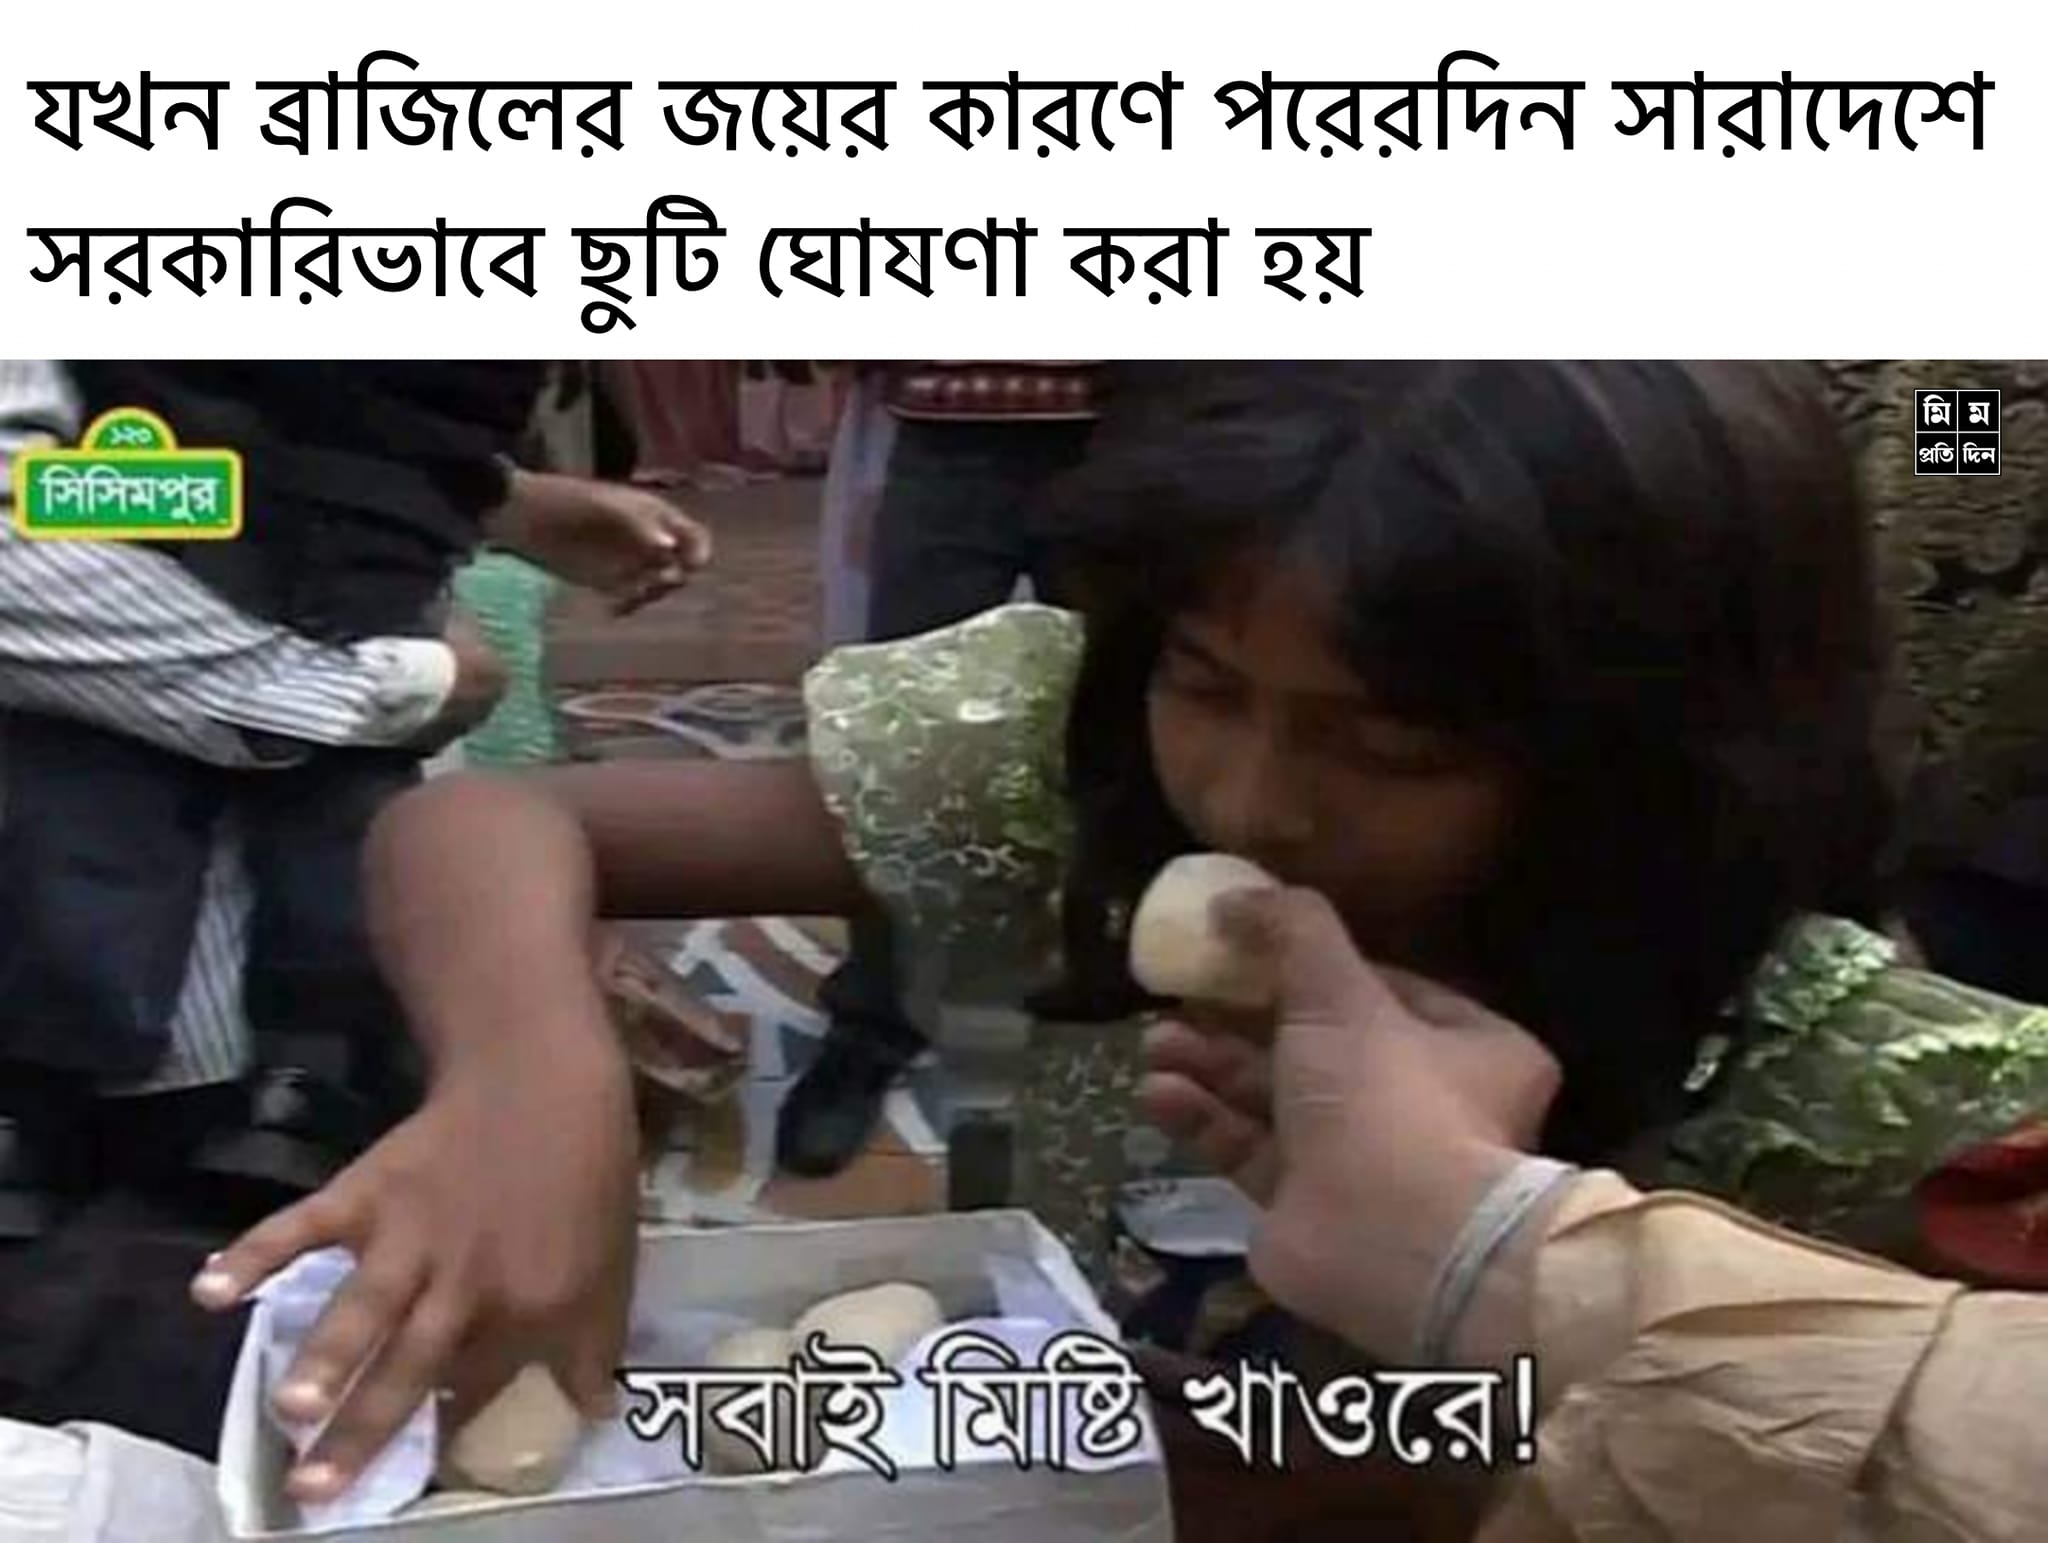
Text: যখন ব্রাজিলের জয়়ের কারণে পরেরদিন সারাদেশে সরকারিভাবে ছুটি ঘোষণা করা হয় সবাই মিষ্টি খাওরে
Label: Non Hate